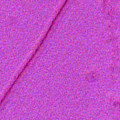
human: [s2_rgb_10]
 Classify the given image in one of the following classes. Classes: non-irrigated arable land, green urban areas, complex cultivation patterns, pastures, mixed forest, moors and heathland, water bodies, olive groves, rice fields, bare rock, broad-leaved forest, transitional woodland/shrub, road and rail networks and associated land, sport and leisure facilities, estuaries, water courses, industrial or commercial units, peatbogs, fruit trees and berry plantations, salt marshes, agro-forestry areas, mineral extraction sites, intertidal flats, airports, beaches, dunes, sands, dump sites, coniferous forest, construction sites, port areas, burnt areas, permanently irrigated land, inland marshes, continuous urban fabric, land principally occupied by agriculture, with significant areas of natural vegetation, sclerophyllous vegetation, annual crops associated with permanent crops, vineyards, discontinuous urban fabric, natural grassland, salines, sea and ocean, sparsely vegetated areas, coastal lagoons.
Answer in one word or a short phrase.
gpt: sea and ocean